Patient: sex M, age 46
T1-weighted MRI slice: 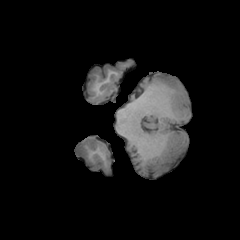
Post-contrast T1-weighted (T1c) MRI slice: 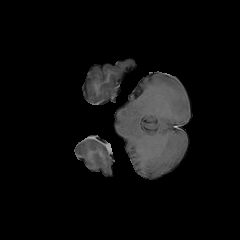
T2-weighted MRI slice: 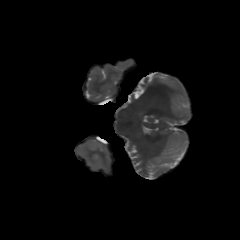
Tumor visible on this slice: yes
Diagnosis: Glioblastoma, IDH-wildtype
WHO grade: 4